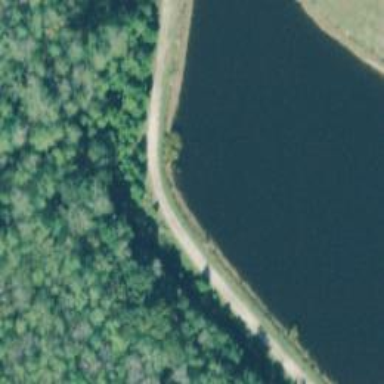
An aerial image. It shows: Dam across waterway.